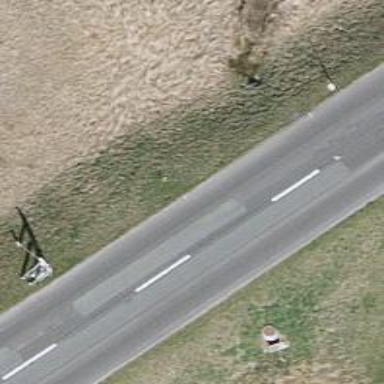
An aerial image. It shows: Secondary road with asphalt surface. It includes shared lane for cyclists.